Question: While Debugging Redis, I have compiled the code with 'make noopt', and in Makefile, the optimize is set to 'O0'. While debugging, I still got something optimized:

In line 1, we can see all the parameters of 'aeDeleteFileEvent', but when I step into 'aeApiDelEvent'(line -2), all its parameters are '<optimized out>'.
Why these happed?
Another question, in line 3, I have list all the breakpoints. Actually, the 3rd breakpoint is 'aeApiDelEvent' that I have set in debug file(), but why it changed to 'aeDeleteFileEvent'?
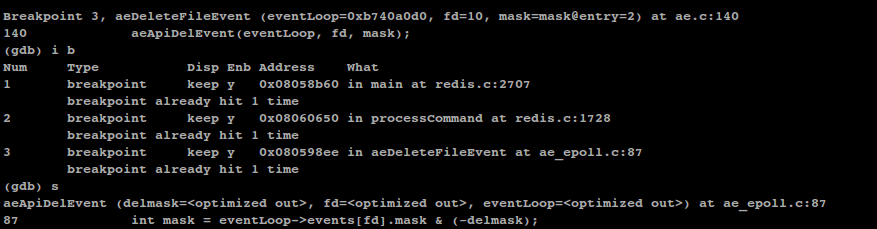
Answer: OK, thanks @alk(the fact is GCC optimized it) and @markys('V=1' works for me).
I find a tricky (maybe Bug, because it makes the 'make noopt' has no effect on debugging) in Redis's Makefile, there was a rule that will include a '.make-settings', and within the file, one of the option is set 'O2' optimization.
After comment the line in Makefile, no optimization appears in GDB now.